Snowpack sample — Buffalo Mountain, Silverthorne, Colorado, USA (2/22/26, 2:02 PM MST)
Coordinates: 39.622, -106.113
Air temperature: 33 °F
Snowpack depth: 63 cm
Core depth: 20 cm
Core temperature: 23 °F
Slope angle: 11°, slope face: 116°
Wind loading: low
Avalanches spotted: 0
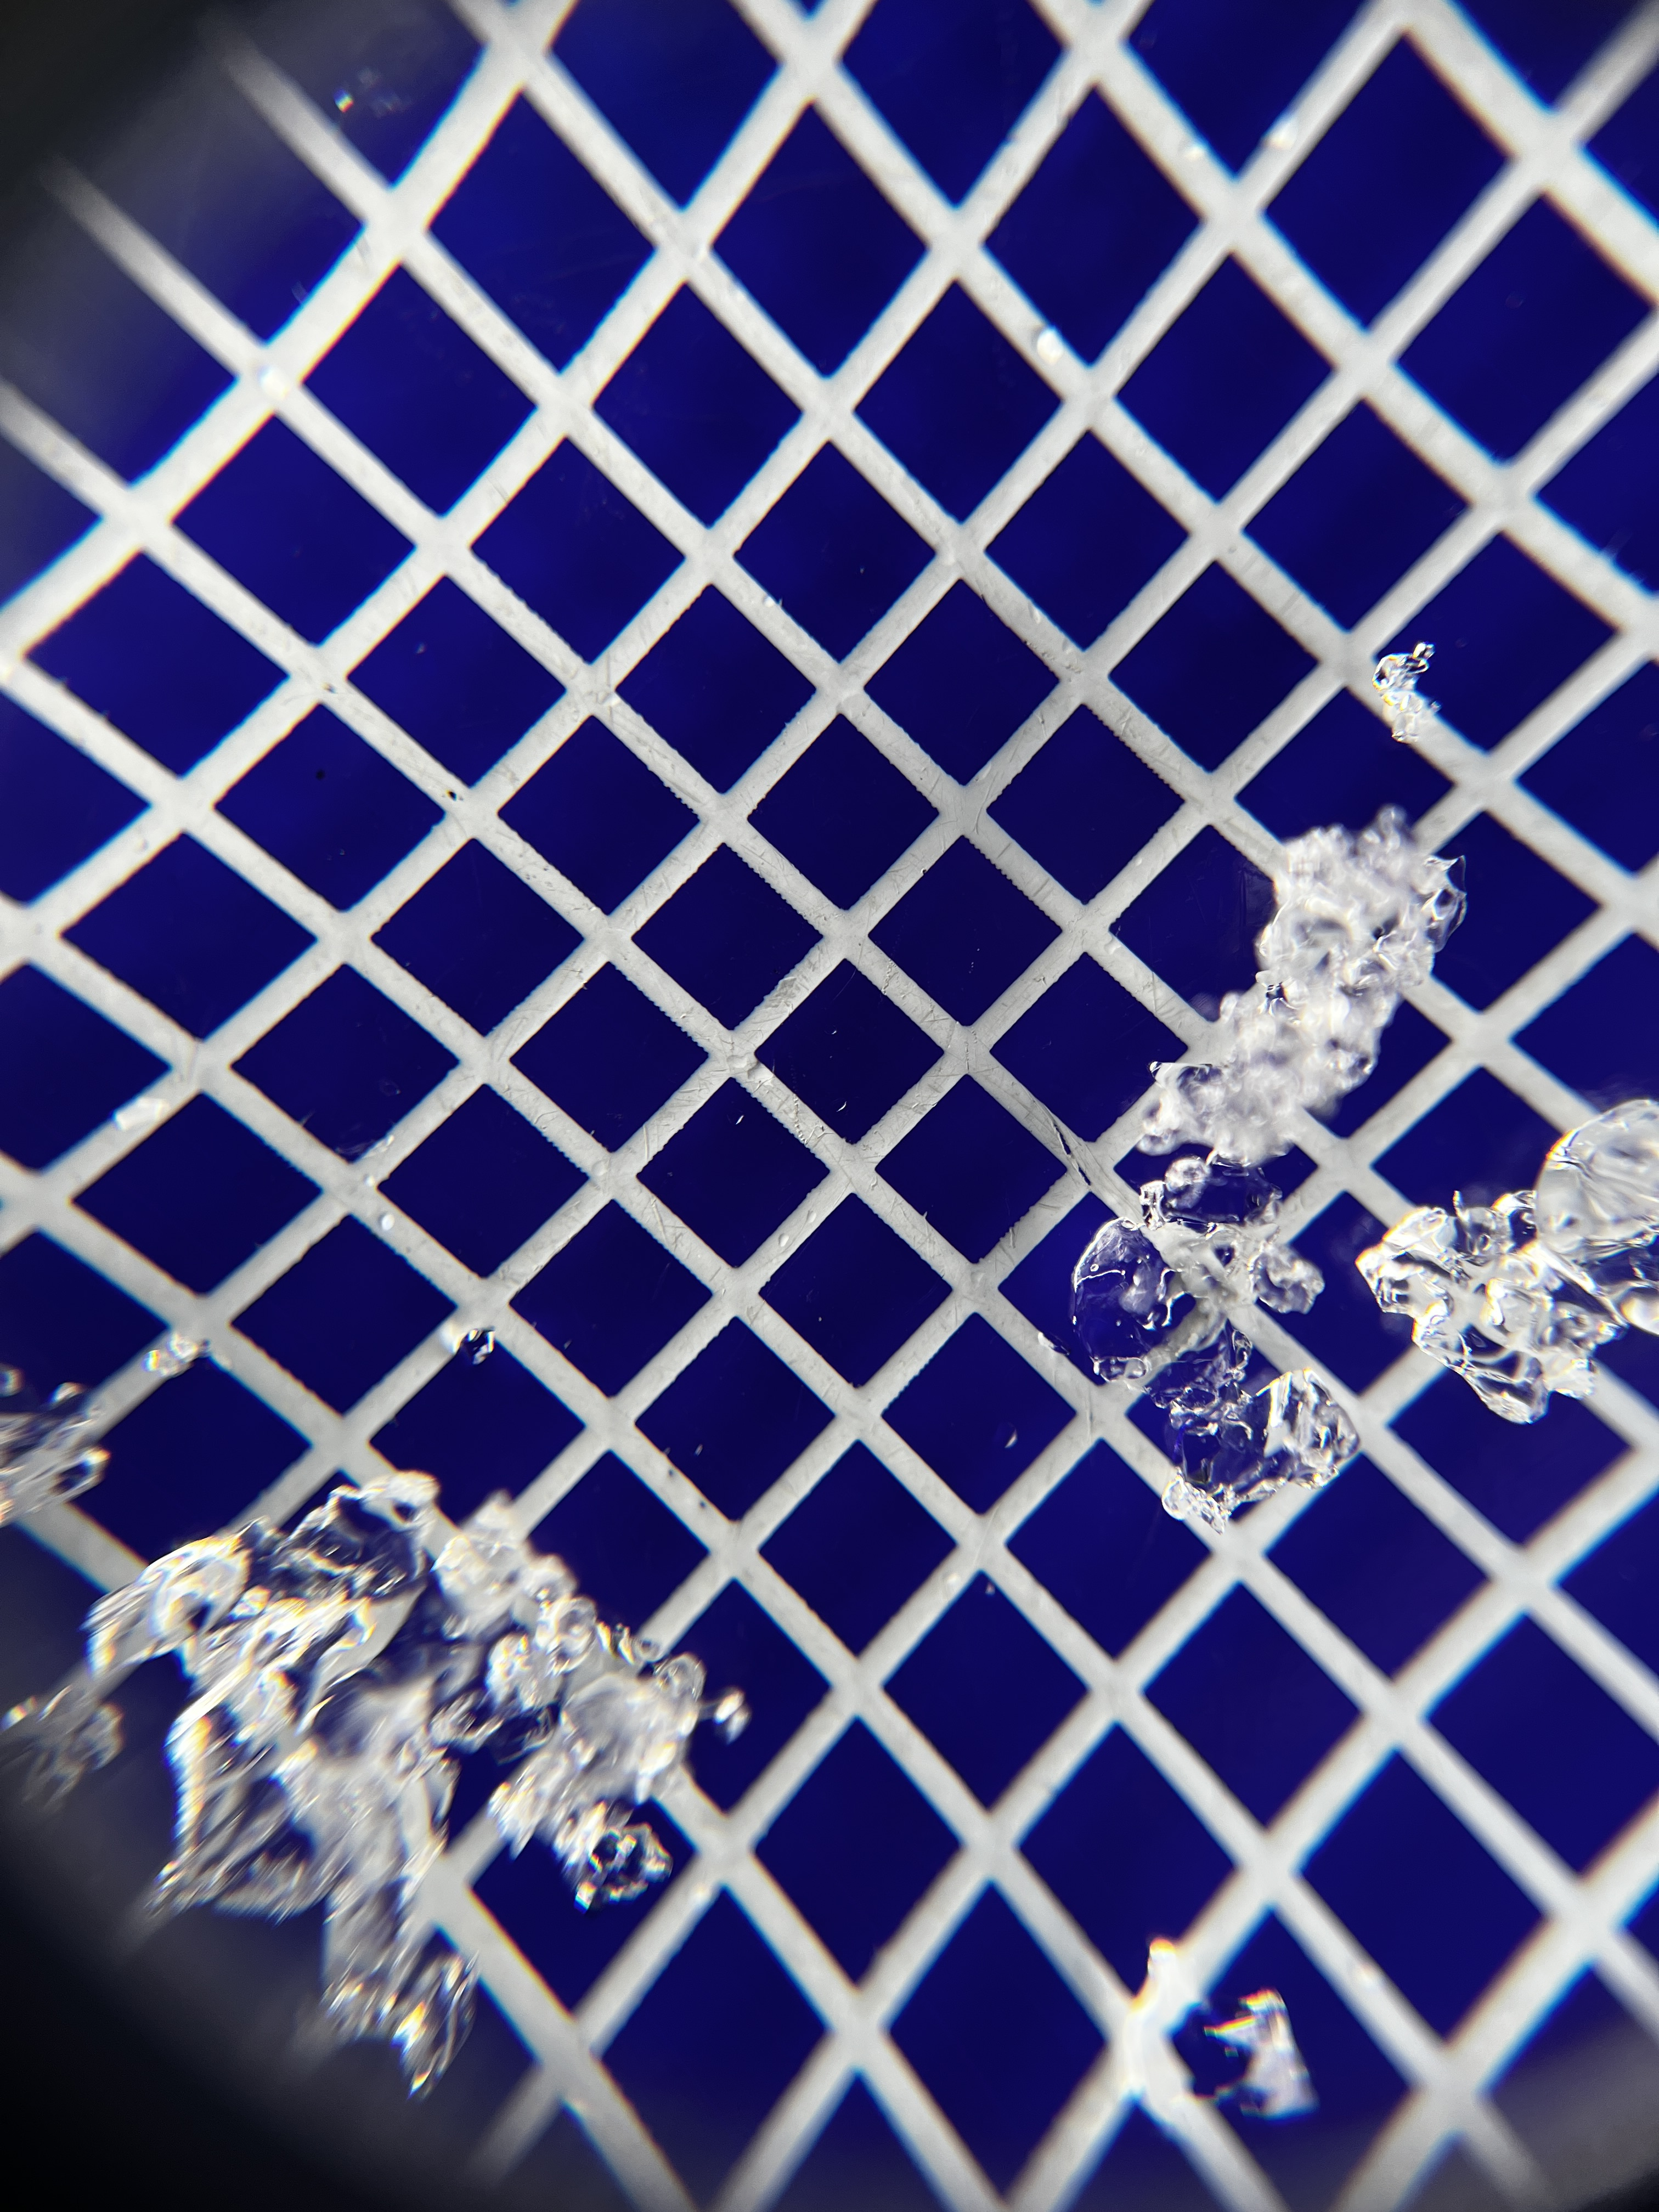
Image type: magnified_profile
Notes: In a firebreak similar to site 1, minimal wind loading with no spotted avalanches (not many faces in view though)